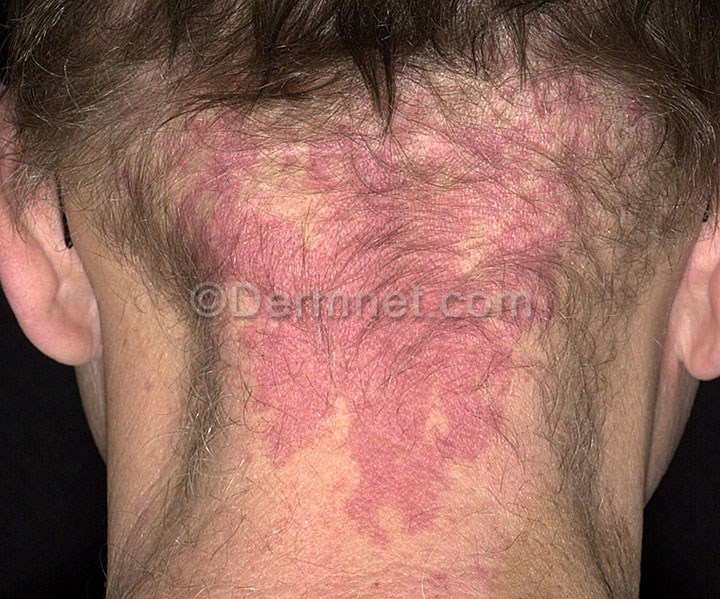
Disease: Vascular Tumors